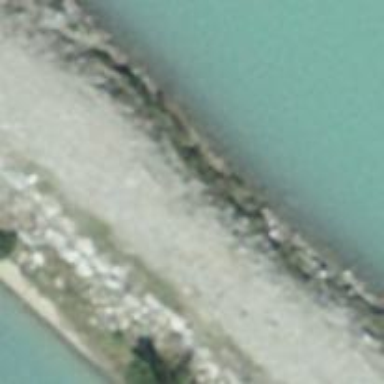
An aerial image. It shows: Path.